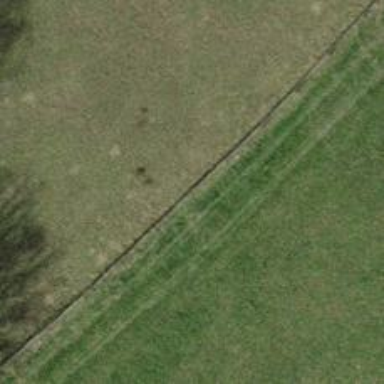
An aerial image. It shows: Track with very rough surface.